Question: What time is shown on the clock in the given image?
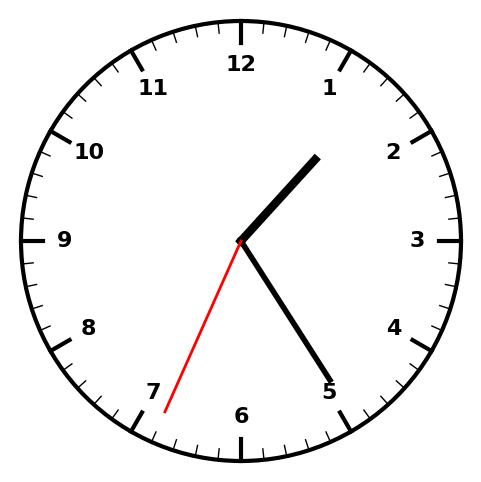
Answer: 01:24:34